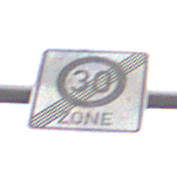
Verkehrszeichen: EndeZone30
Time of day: MorningAfternoon
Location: Outdoor (Nature)
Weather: Overcast
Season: NotSpecified
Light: Natural